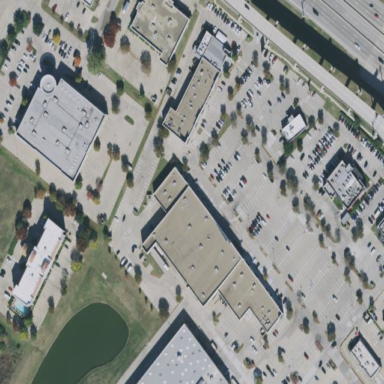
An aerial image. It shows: Retail building.